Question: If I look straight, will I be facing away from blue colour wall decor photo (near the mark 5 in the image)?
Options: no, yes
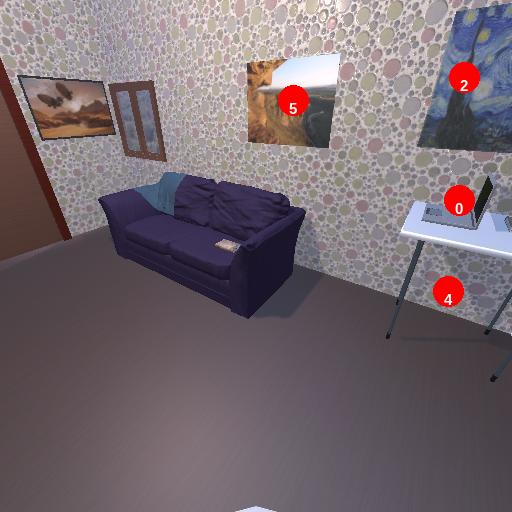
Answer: no